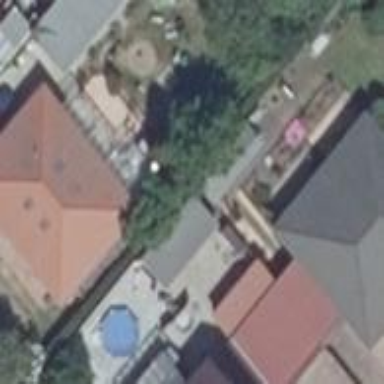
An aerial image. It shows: Residential building with hipped roof in red color. The roof is oriented along the building.